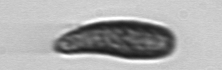
Label: Pseudochattonella_farcimen